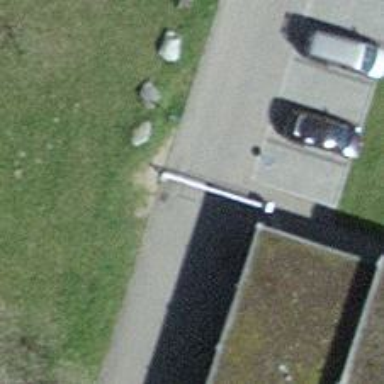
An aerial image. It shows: Lift gate barrier.